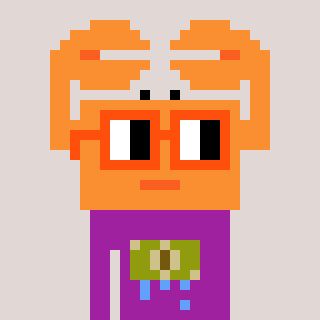
a pixel art character with square orange glasses, a crab-shaped head and a magenta-colored body on a warm background